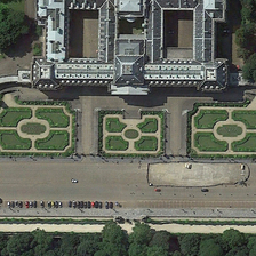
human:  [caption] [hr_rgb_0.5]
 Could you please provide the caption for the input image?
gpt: The rectangle lies between the road and the building.

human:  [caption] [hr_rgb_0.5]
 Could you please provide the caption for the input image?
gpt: The rectangle lies between the road and the building.

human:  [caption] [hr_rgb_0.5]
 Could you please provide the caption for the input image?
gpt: The rectangle lies between the street and the building.

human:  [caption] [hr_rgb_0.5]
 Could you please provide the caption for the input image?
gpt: The rectangle lies between the road and the building.

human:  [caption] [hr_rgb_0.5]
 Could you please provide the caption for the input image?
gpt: The rectangle lies between the road and the building.